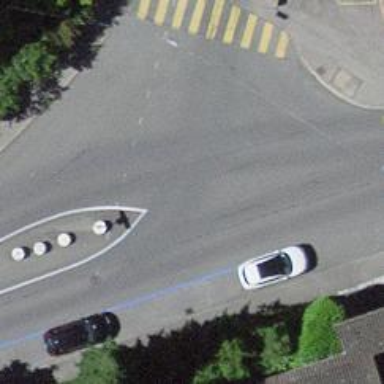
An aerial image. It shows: Traffic calming island.